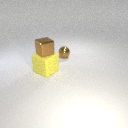
large yellow rubber cube below small brown metal cube